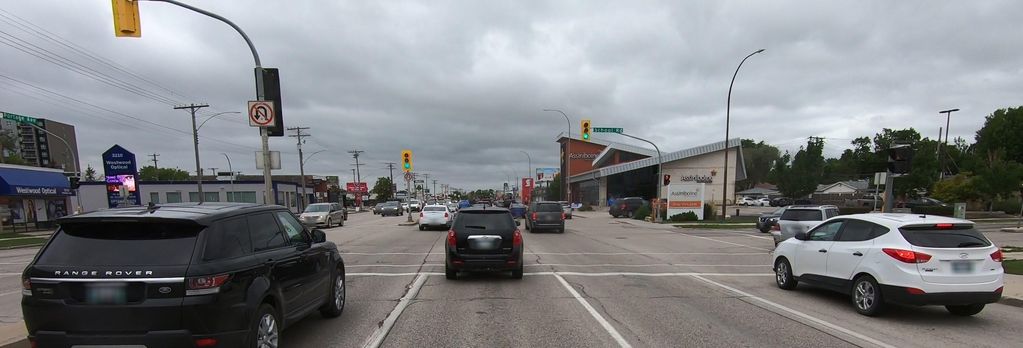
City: winnipeg